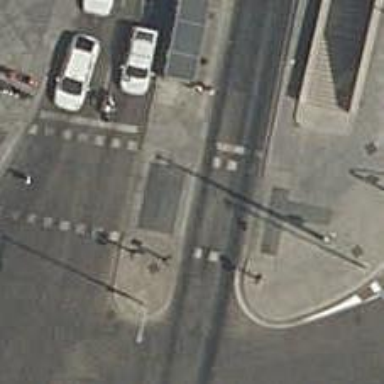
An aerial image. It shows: Asphalt footway with crossing equipped with traffic signals.